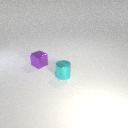
small cyan metal cylinder to the right of small purple metal cube